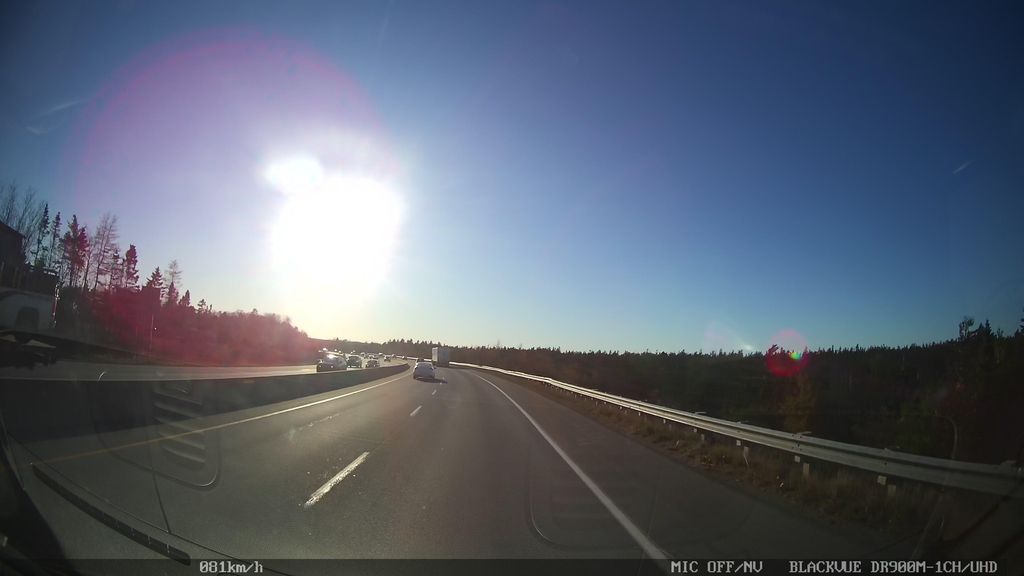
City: halifax